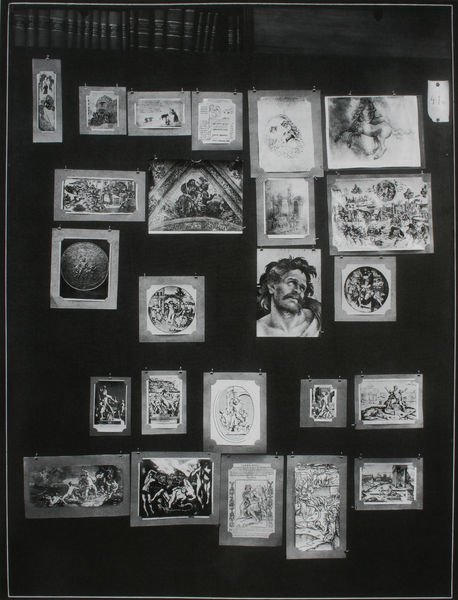
Titel: Der Bilderatlas Mnemosyne - Tafel 41a
Künstler: Aby Warburg
Standort: London
Institution: Warburg Institute ©
Schlagwörter: akt, dunkel, gemälde, gruppe, kopf, mann, weiß, dreieck, landschaft, menschen, grau, hell, hintergrund, köpfe, schwarz, malerei, regal, wand, gesicht, rahmen, haare, renaissance, kreis, oval, pferd, rund, holzschnitt, bilder, bücher, fotos, trocknen, leine, modern, graphik, klein, rand, schlacht, tafel, karten, wandmalerei, foto, fotografie, gewölbe, hängen, antike, zettel, untergrund, motiv, scheibe, schwarzweiss, viele, reihe, kunst, vitrine, zwickel, kollage, photo, flecken, geometrisch, bücherregal, buchrücken, christus, jesus, leiden, reise, mythos, bibliothek, bücherei, sammlung, heilige, aufgehängt, medaille, wien, männerkopf, skizzen, buchseiten, forschung, format, bespannt, münze, zeichnungen, ordnung, geordnet, archiv, passepartout, atlas, fotografien, photos, warhol, kunstsammlung, kunstwerke, album, wäscheklammer, wäscheklammern, warburg, aby warburg, waburg, aby, kunstgeschichte, bilderatlas, mnemosyne, pinnwand, reproduktionen, bücherrücken, bildatlas, kunsthistoriker, mnemosyne atlas, formate, thematisch, antropologie, archivieren, geoetrisch, kleinformatik, lideratlas, sotiert, pinwand, 41, blkätter, schwrrzweiss, bücherregalö, relikte, foto von fotos, warbur, heiligendarstellungen, christusbücher, zwickjel, larten